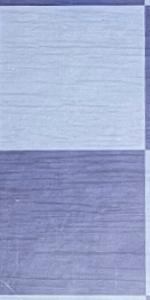
Label: Empty